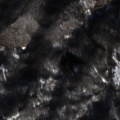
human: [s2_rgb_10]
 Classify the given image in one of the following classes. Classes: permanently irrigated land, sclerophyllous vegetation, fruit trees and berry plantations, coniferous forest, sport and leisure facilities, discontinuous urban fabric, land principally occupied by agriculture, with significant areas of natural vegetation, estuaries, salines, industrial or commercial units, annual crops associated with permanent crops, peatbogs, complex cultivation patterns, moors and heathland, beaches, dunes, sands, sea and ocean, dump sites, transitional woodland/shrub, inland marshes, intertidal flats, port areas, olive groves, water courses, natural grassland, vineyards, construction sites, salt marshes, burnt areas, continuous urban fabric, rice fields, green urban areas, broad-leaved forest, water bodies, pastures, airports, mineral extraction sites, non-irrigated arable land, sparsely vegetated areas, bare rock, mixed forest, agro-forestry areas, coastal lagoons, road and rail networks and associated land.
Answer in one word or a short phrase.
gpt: broad-leaved forest, transitional woodland/shrub